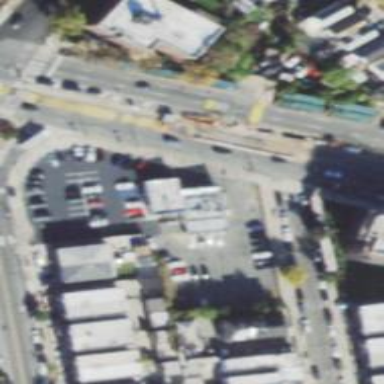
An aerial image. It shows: Car rental facility.